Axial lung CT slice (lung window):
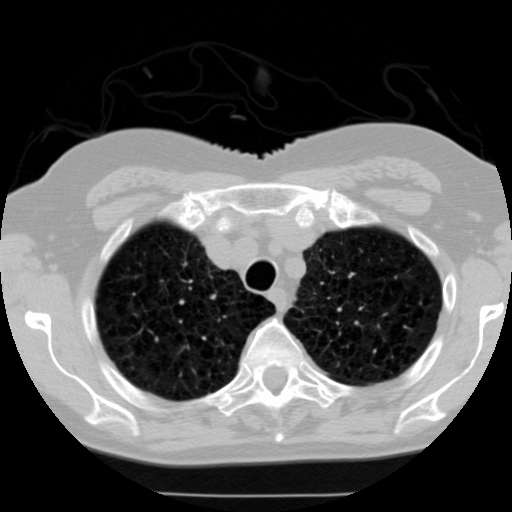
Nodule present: no